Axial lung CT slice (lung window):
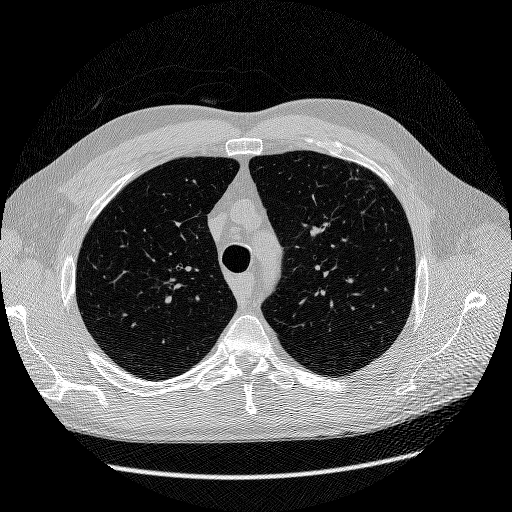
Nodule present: no